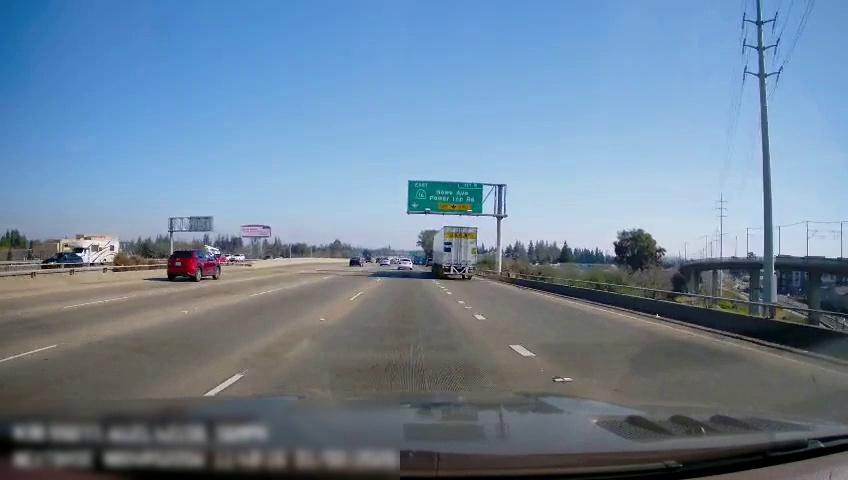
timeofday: Day
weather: Sunny
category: Drivable Space
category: Vehicles | Truck
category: Vehicles | Car
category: Vehicles | Truck
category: Vehicles | Car
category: Vehicles | Car
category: Vehicles | SUV
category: Vehicles | Truck
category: Lanes | Alternate Lane
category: Lanes | Alternate Lane
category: Lanes | Alternate Lane
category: Lanes | Alternate Lane
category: Lanes | Alternate Lane
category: Traffic | Signs